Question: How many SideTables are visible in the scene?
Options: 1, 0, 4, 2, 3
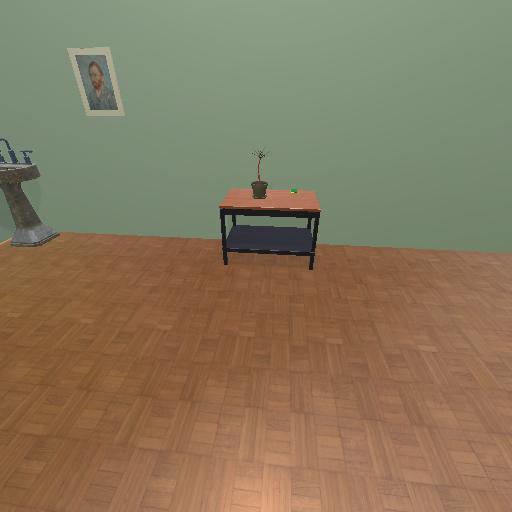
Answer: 1